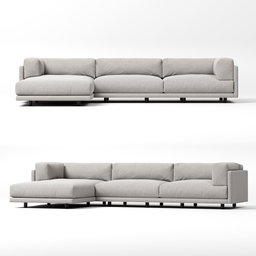
Label: furniture